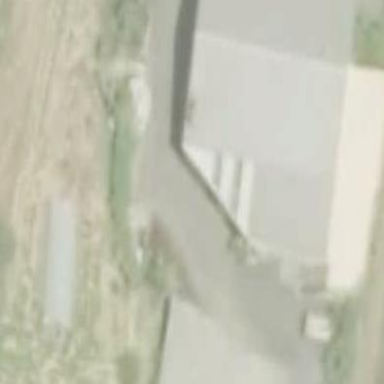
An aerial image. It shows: Garage.